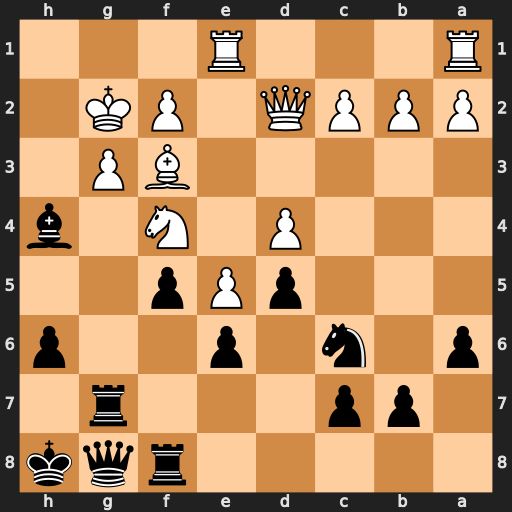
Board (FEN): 5rqk/1pp3r1/p1n1p2p/3pPp2/3P1N1b/5BP1/PPPQ1PK1/R3R3
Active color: b
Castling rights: -
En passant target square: -
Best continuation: Rxg3+ fxg3 Qxg3+ Kh1 Qxf3+